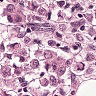
Metastatic tissue present: yes